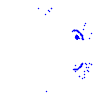
Particle: kaon